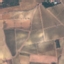
Label: PermanentCrop